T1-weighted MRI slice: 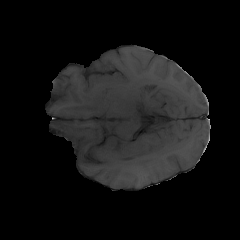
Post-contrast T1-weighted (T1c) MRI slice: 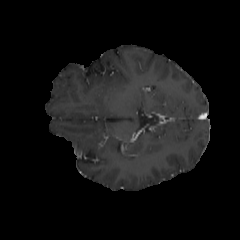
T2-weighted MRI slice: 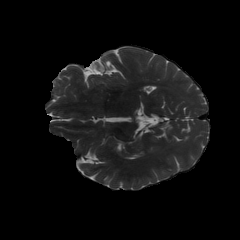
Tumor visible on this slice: no